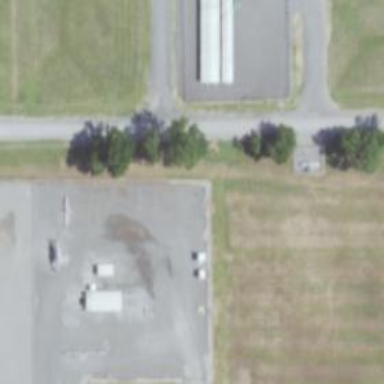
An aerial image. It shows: Measurement substation surrounded by fence.